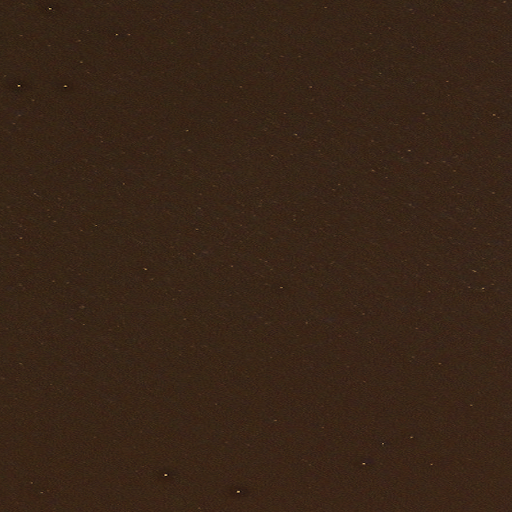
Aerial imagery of island in Alaska named Sauluktouchikh containing only unknown